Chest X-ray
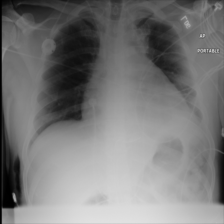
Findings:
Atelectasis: negative
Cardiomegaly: negative
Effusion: negative
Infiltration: negative
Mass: negative
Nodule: negative
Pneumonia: negative
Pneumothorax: negative
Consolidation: negative
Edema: negative
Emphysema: negative
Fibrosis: negative
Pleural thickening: negative
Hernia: negative